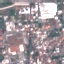
Land use / land cover: Residential